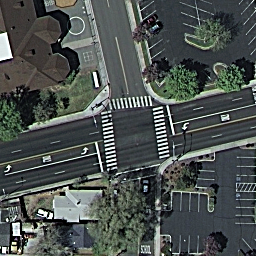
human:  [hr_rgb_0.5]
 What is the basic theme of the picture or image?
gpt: intersection